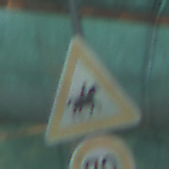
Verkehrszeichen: ReiterLinks
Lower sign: Geschwindigkeit70
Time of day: MorningAfternoon
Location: Roofed (Special)
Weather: PartlyCloudy
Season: NotSpecified
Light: Natural